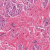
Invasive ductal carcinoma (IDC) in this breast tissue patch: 0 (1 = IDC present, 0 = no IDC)